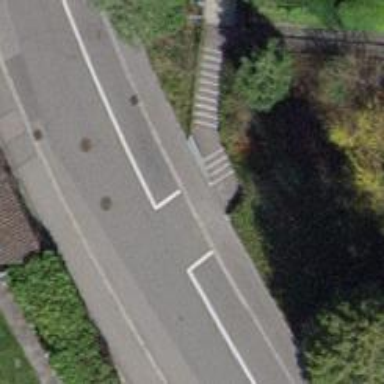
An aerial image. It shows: Set of steps on the road.